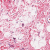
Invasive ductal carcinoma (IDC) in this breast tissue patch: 0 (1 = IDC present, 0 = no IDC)